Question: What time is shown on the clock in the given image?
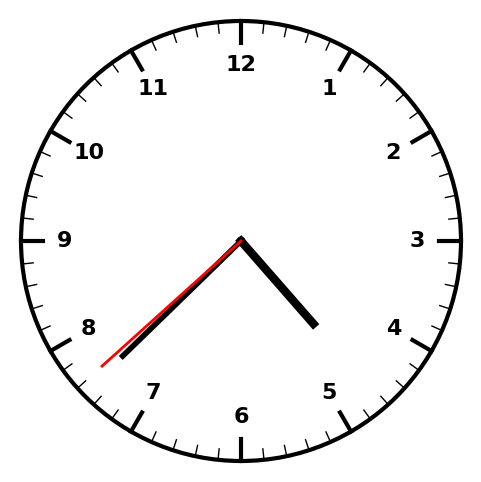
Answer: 04:37:38